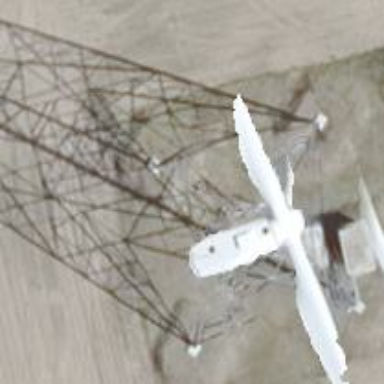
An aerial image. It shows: Wind generator in the form of horizontal axis wind turbine.